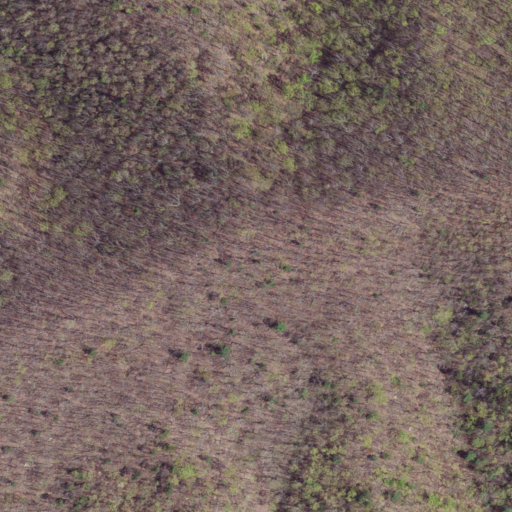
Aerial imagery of mountain in Virginia named Bench Mountain containing deciduous forest and mixed forest